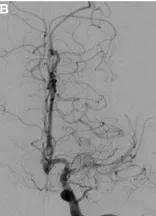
Patient B, a 37-year-old woman with left-sided moyamoya syndrome. (B) Cerebral angiogram with severe left ICA stenosis with collateralization.
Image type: radiology (ct)